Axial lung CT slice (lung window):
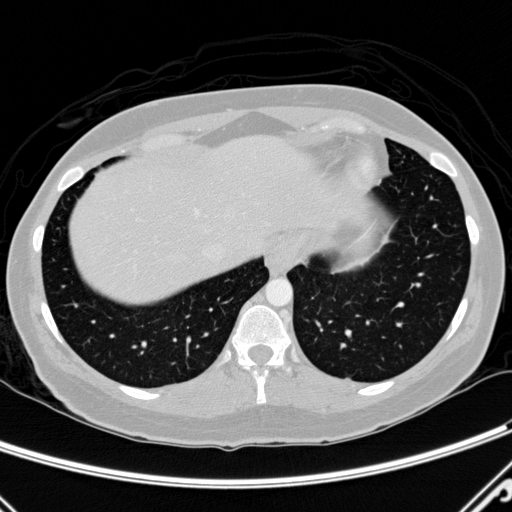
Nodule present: no